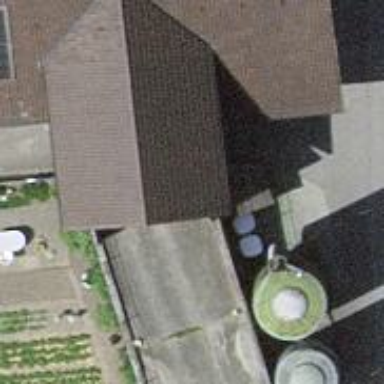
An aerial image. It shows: Farm shop.